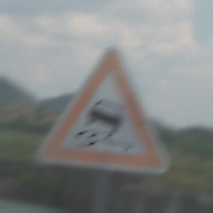
Verkehrszeichen: SchleuderOderRutschgefahr
Umgebung: Outdoor, Nature
Tageszeit: MorningAfternoon
Wetter: PartlyCloudy
Licht: Natural
Jahreszeit: NotSpecified
Kontrast: LowContrast